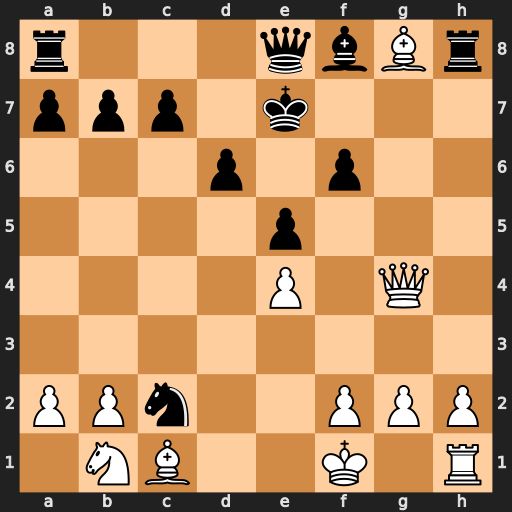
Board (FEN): r3qbBr/ppp1k3/3p1p2/4p3/4P1Q1/8/PPn2PPP/1NB2K1R
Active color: w
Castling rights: -
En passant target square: -
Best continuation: Qe6+ Kd8 Qxf6+